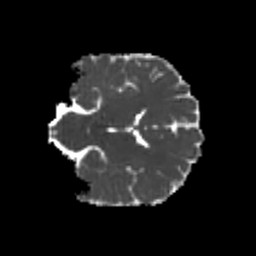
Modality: MD
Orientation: coronal
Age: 18
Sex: male
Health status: healthy
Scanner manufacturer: philips
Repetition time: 7.393 s
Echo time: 0.08599 s